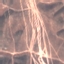
Land use / land cover: HerbaceousVegetation